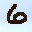
Label: 6